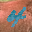
Label: 4